Chest X-ray:
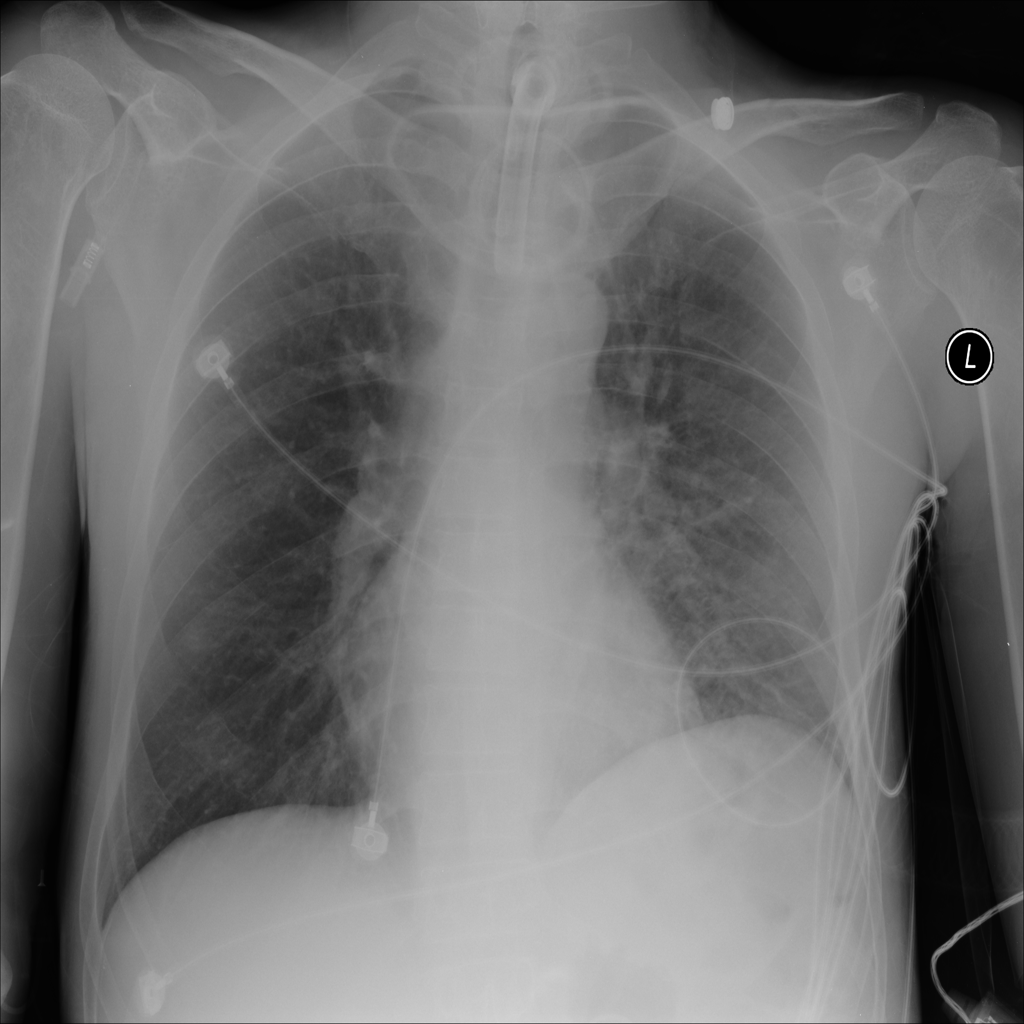
Findings: Consolidation
No abnormal finding: no